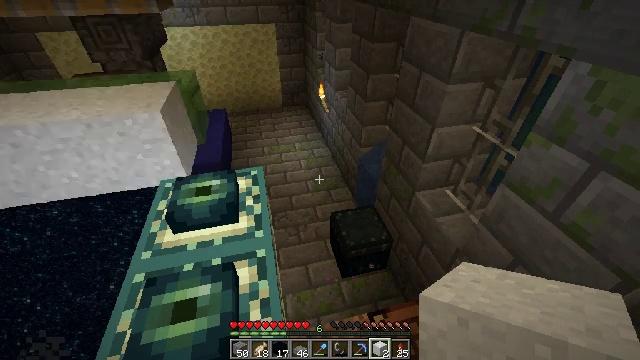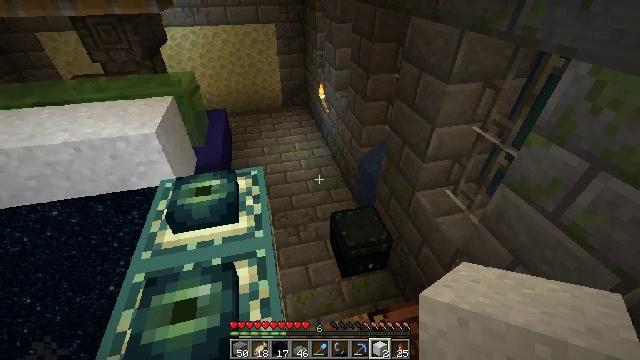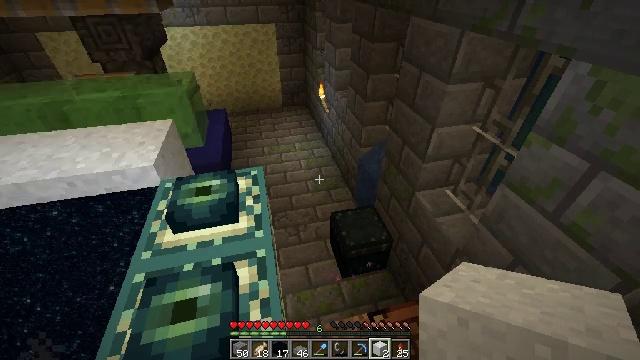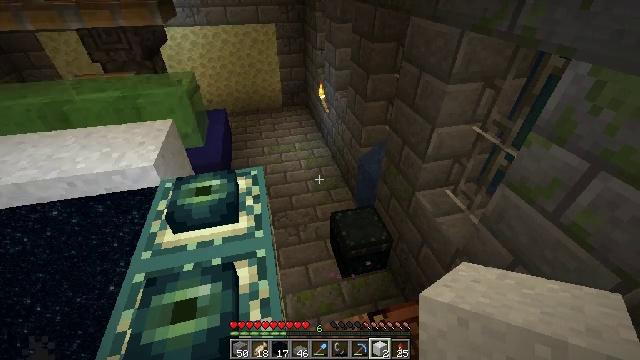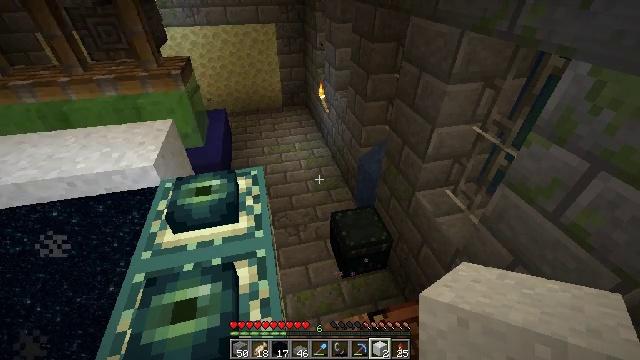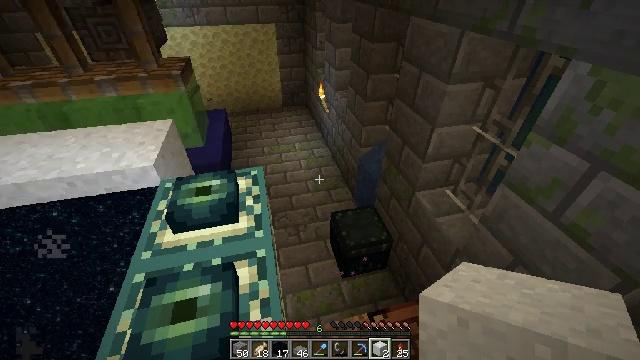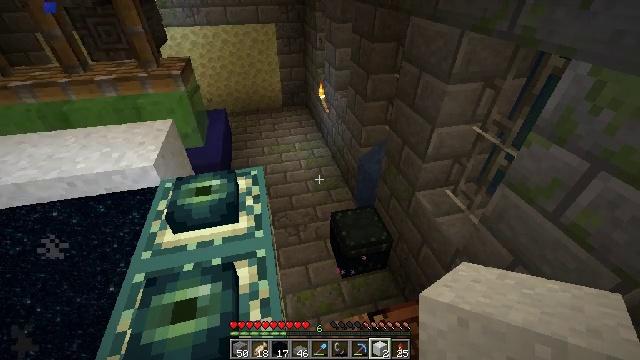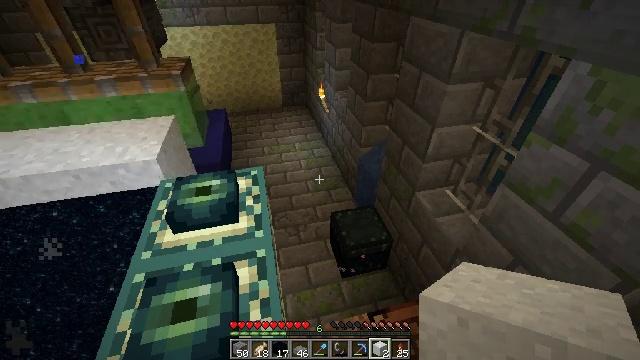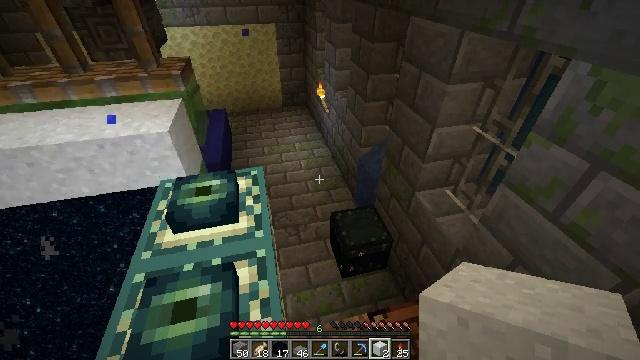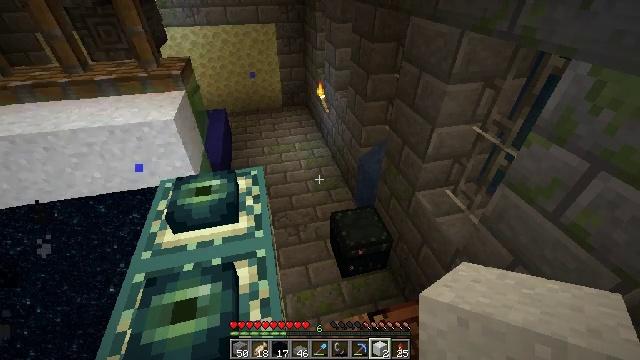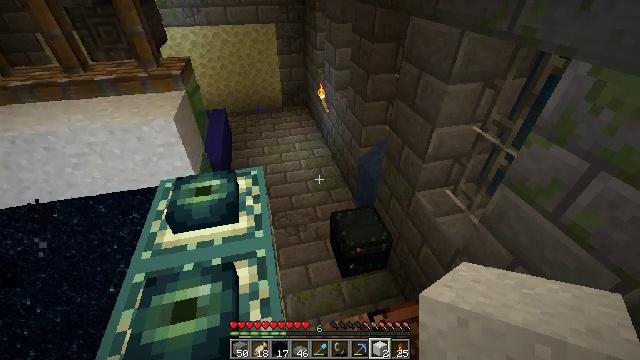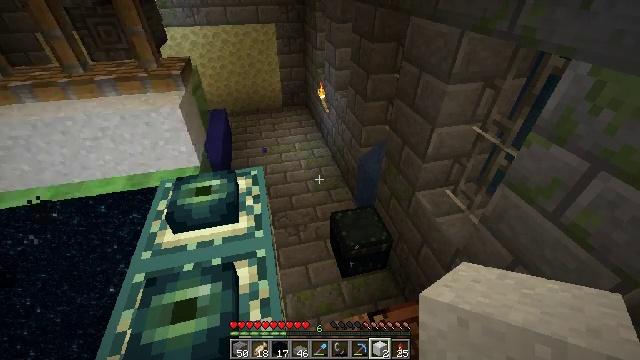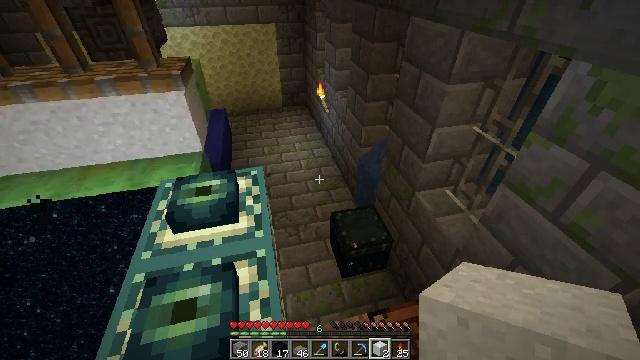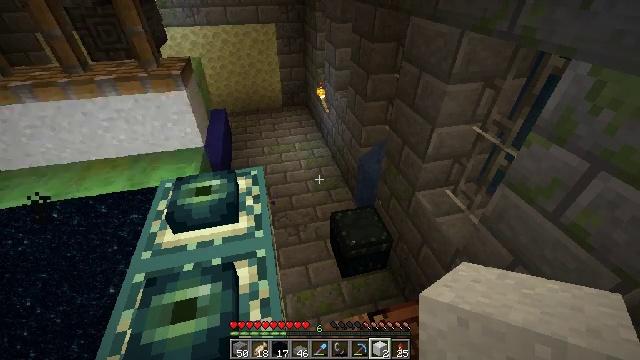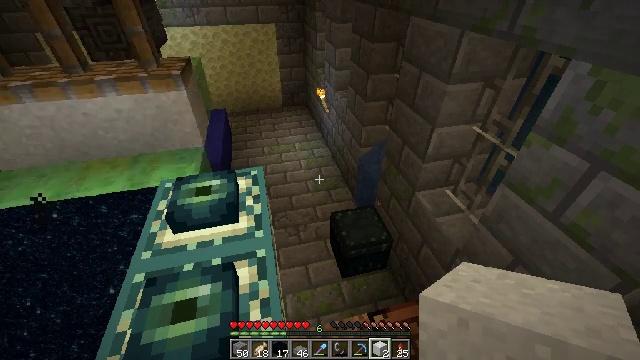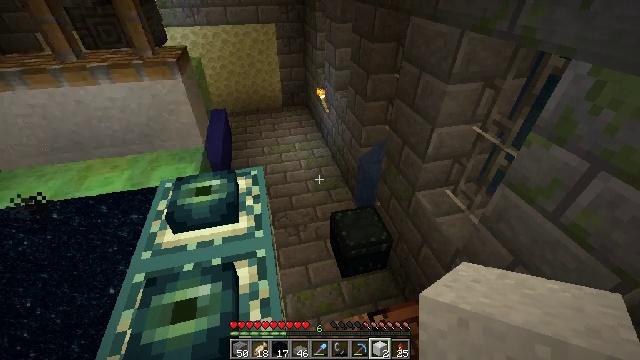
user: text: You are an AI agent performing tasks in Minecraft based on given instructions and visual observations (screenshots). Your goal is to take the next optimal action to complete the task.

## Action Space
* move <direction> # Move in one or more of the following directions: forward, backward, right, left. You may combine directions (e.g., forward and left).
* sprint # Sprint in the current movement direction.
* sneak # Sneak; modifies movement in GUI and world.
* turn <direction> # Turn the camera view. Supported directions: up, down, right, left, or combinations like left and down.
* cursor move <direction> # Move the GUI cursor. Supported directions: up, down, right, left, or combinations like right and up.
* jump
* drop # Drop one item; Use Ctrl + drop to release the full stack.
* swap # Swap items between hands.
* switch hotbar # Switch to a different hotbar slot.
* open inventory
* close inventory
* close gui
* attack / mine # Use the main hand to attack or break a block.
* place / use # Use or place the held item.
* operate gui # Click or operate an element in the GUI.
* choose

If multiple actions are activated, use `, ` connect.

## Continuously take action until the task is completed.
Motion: motion action
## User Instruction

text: Retrieve white concrete powder from the ground.
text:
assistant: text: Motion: no_op
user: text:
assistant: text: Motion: no_op
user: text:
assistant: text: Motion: no_op
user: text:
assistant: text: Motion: no_op
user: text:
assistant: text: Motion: no_op
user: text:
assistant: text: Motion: no_op
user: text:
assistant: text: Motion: no_op
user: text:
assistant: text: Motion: no_op
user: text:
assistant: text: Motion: no_op
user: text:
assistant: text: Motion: no_op
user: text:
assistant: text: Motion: no_op
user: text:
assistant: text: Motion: no_op
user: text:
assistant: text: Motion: no_op
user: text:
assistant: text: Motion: no_op
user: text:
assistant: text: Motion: no_op
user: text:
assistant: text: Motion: no_op
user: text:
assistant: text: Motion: turn left
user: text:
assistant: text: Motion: turn left
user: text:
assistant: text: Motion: turn left
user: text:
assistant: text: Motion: turn left
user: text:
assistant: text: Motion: turn left
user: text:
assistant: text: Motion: turn left
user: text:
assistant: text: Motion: no_op
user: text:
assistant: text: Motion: no_op
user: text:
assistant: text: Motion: no_op
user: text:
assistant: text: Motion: no_op
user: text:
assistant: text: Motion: no_op
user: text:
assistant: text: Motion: no_op
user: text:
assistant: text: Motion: no_op
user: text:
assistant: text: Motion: no_op